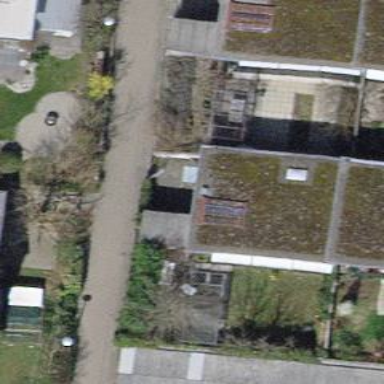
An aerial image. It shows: Semidetached house with flat roof.